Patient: sex M, age 28
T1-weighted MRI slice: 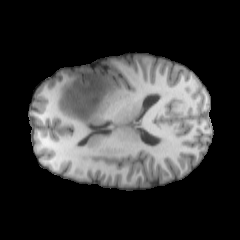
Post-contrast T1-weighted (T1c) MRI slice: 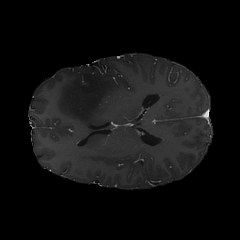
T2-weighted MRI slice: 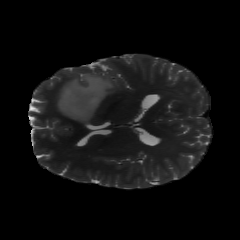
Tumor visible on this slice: yes
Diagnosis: Astrocytoma, IDH-mutant
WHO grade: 2